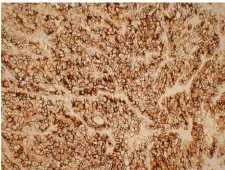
Pathological examination of this renal mass indicates the presence of clear cell renal cell carcinoma. (D) Tumor cells that are positive for CD10 (original magnification x100).
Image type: pathology (immunostaining)